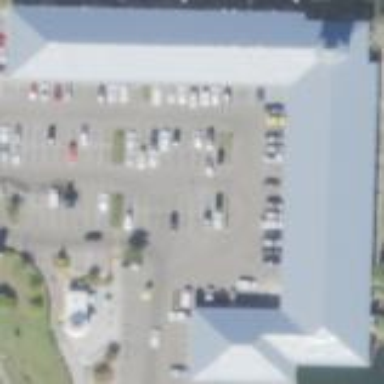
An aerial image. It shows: Retail building.